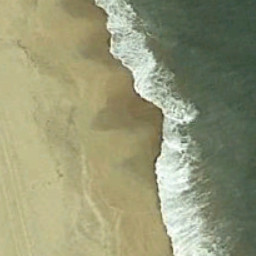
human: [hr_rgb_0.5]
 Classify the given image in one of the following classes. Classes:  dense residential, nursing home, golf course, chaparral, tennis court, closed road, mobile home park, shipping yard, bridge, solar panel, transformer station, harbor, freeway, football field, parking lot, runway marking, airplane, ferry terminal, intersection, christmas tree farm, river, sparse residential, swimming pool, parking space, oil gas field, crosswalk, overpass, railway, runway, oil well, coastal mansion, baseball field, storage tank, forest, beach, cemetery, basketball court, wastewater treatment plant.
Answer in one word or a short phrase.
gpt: beach